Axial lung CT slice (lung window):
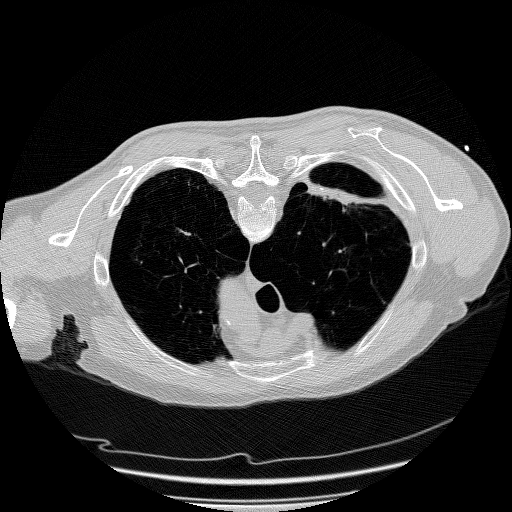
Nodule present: no